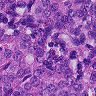
Metastatic tissue present: yes